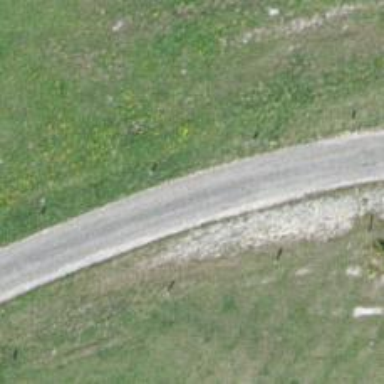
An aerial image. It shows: Well-maintained track road of grade 1.